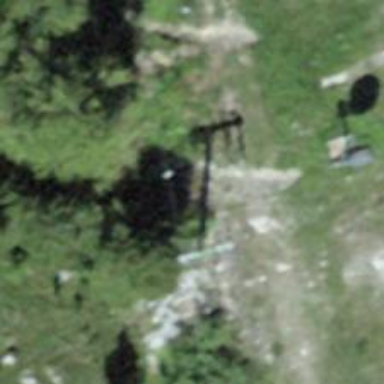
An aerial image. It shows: Pylon used for aerialway.